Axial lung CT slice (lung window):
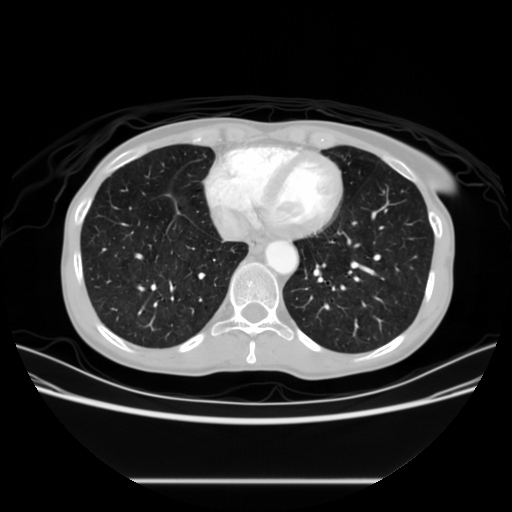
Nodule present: no